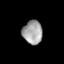
Tissue: lung
Cell type: Epithelial cells
Senescence score: 0.1913
Nuclear area (px): 452
Mean DAPI intensity: 163.529